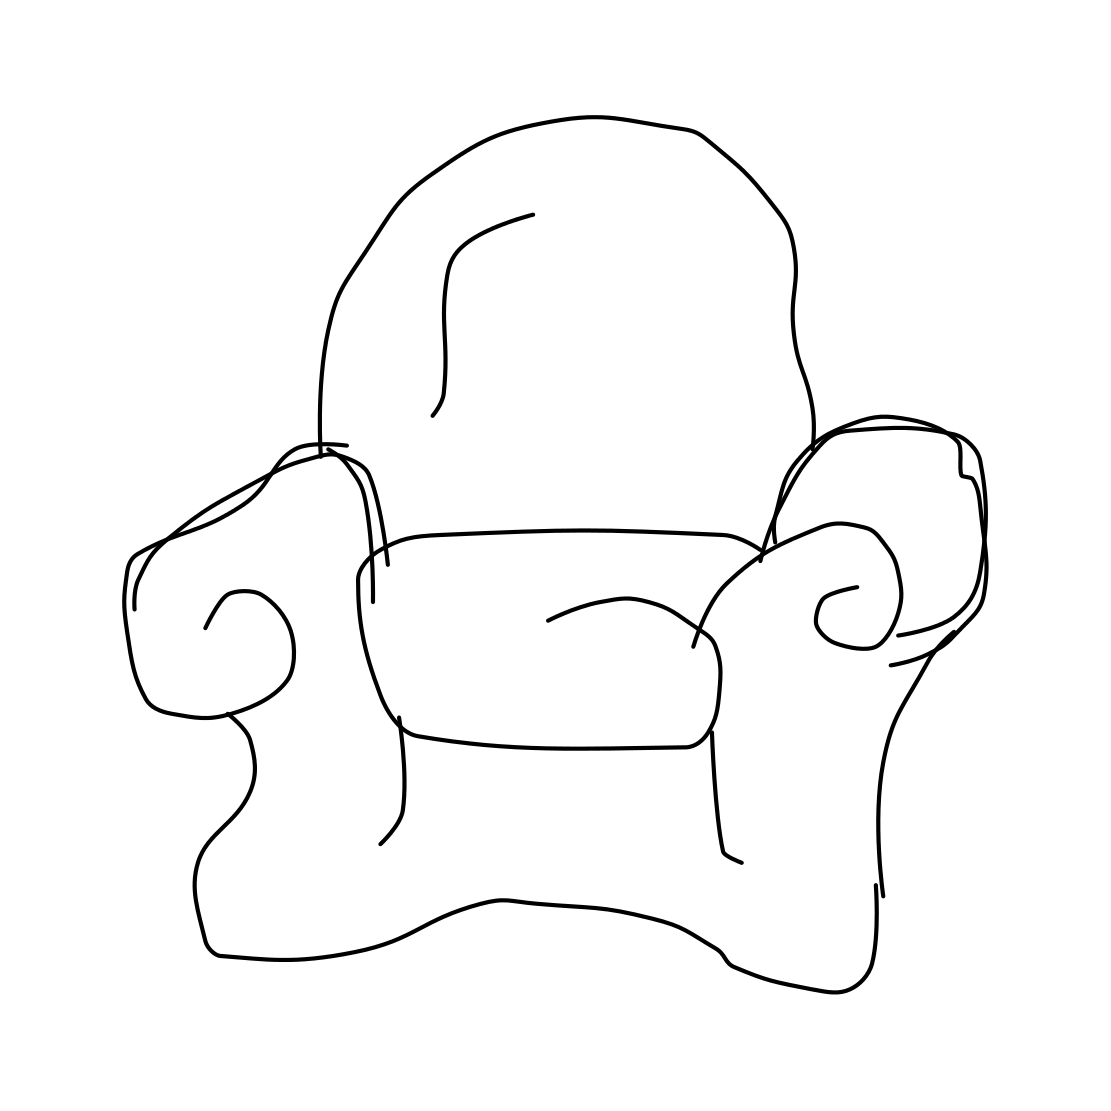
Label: couch